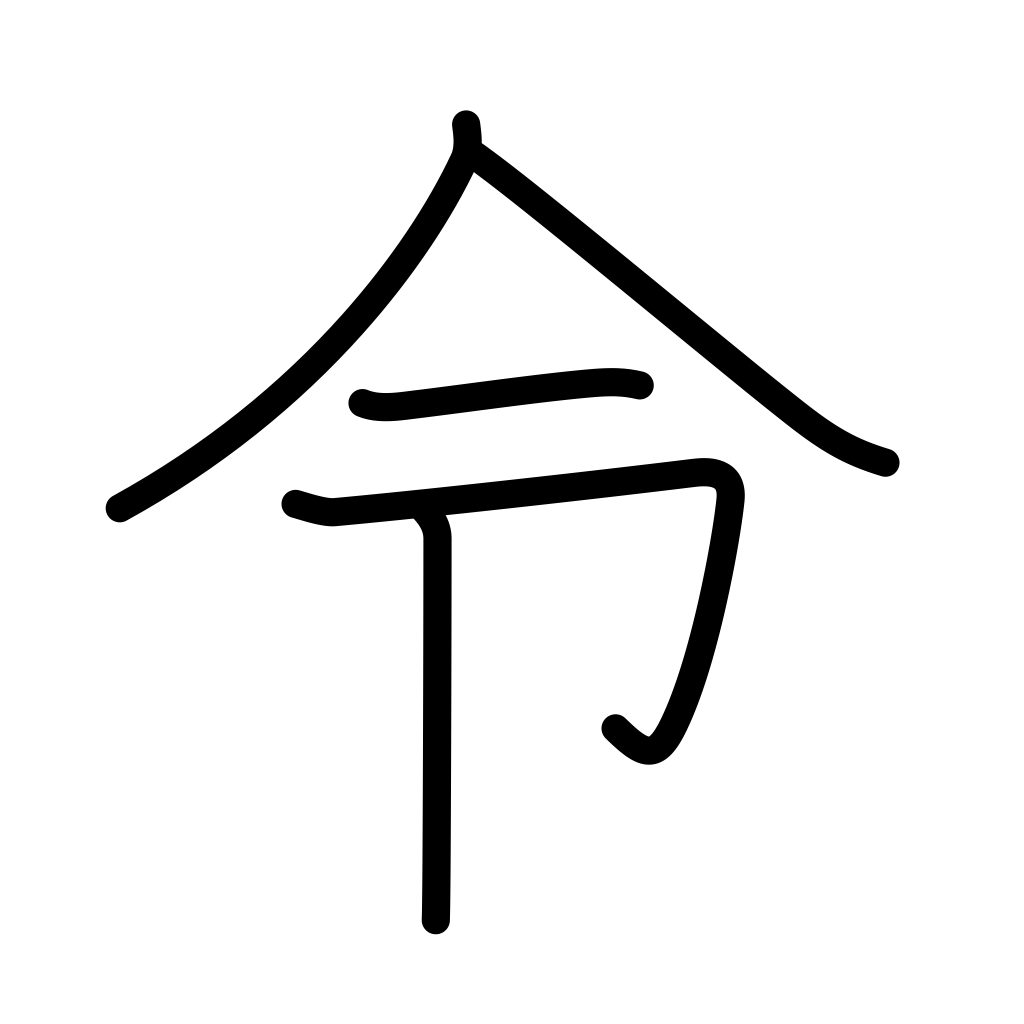
Meaning: orders, laws, command, decree, good